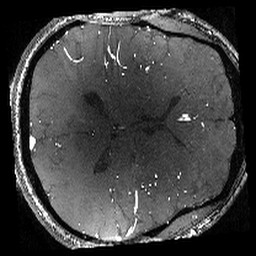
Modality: angio
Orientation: axial
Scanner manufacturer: philips
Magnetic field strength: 7 T
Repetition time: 0.024 s
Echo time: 0.00384 s